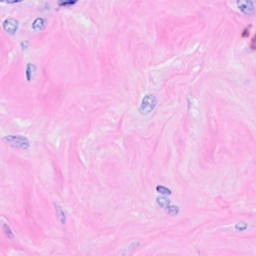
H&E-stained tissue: Breast